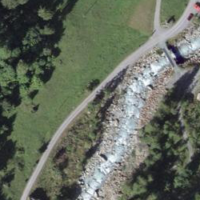
EUNIS habitat code: 23
Species observed at this site:
Pholidoptera griseoaptera
Miramella alpina
Pachyta quadrimaculata
Colias croceus
Aporia crataegi
Silene dioica
Papilio machaon
Melitaea diamina
Omocestus viridulus
Stictoleptura rubra
Anthyllis vulneraria
Fabriciana adippe
Cupido minimus
Hyles gallii
Cinclus cinclus
Clinopodium alpinum
Chamaenerion dodonaei
Lepturobosca virens